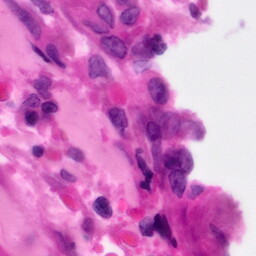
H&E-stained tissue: Pancreatic